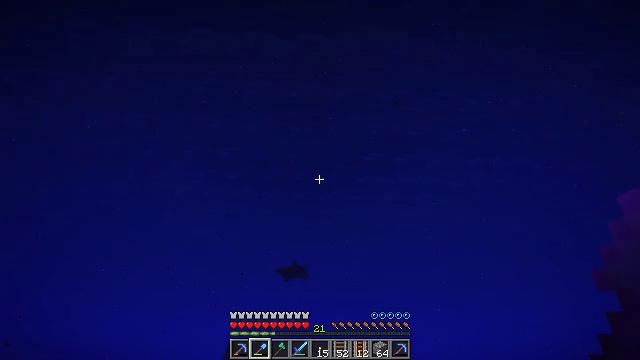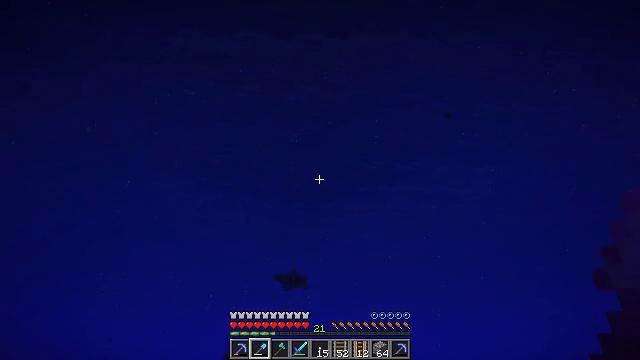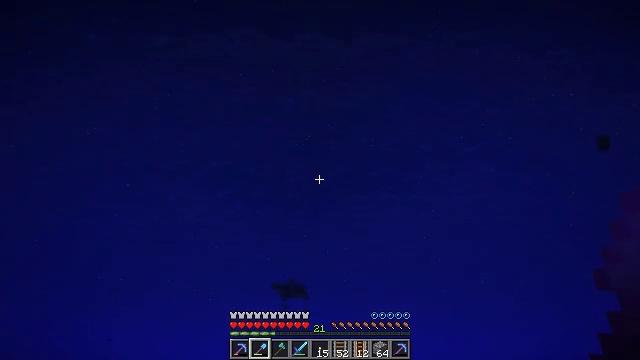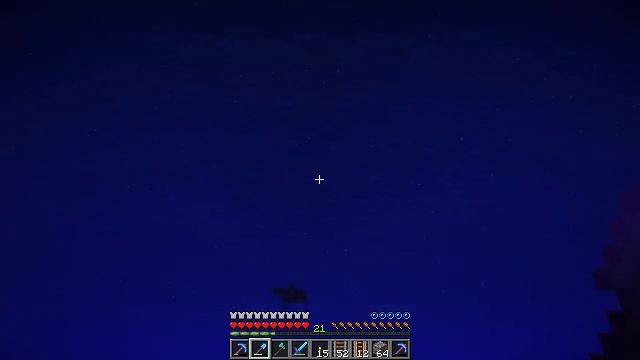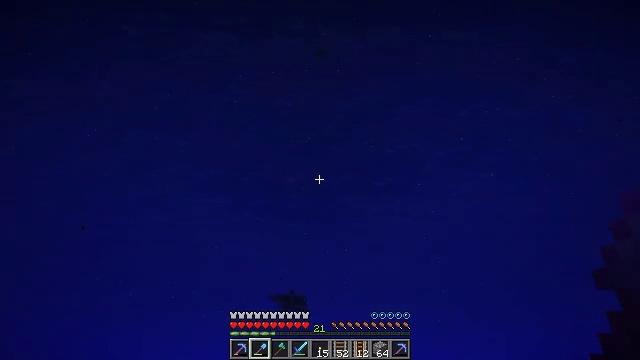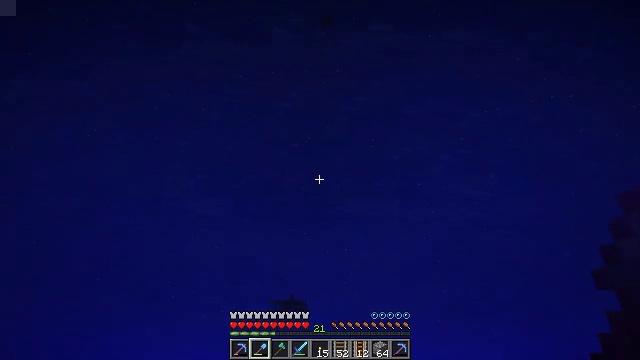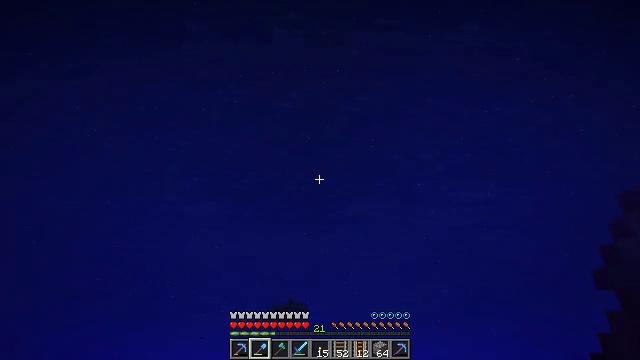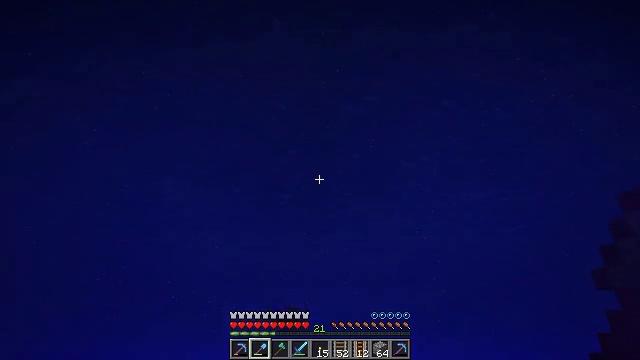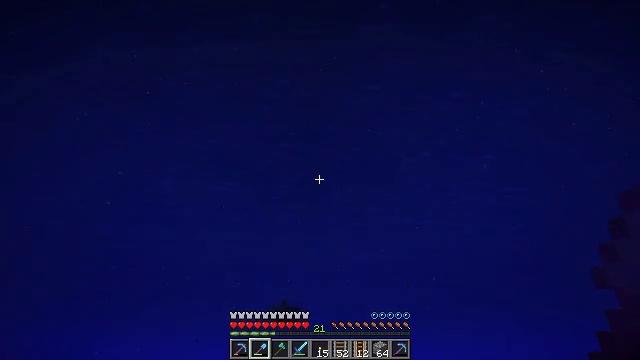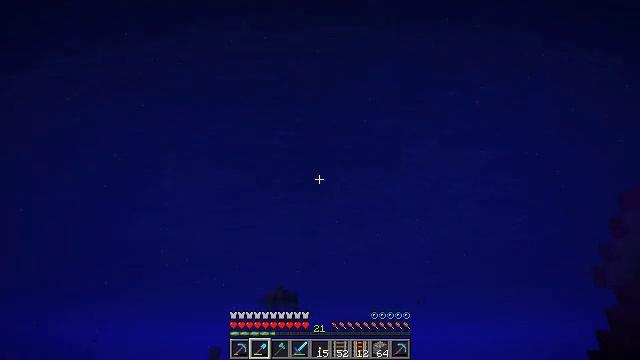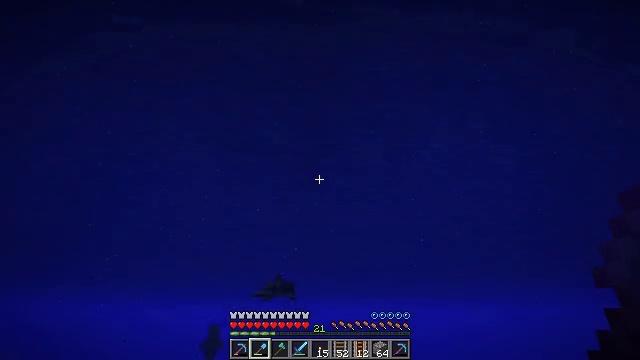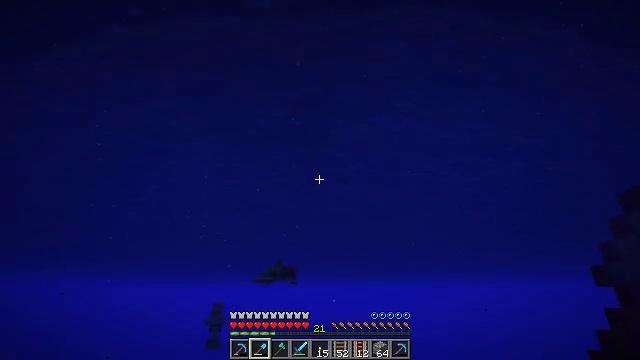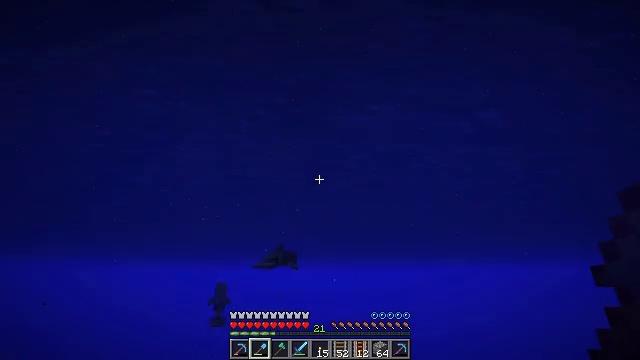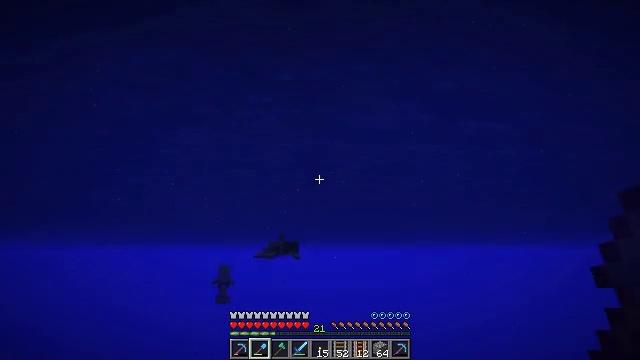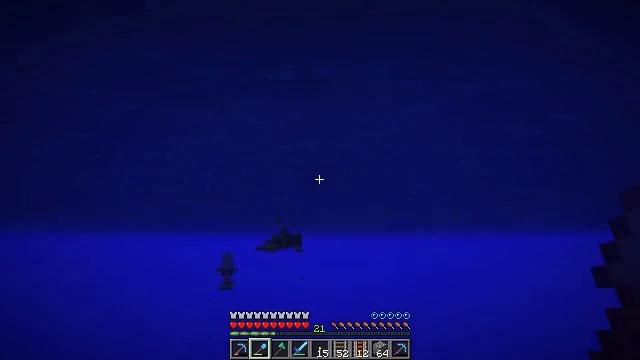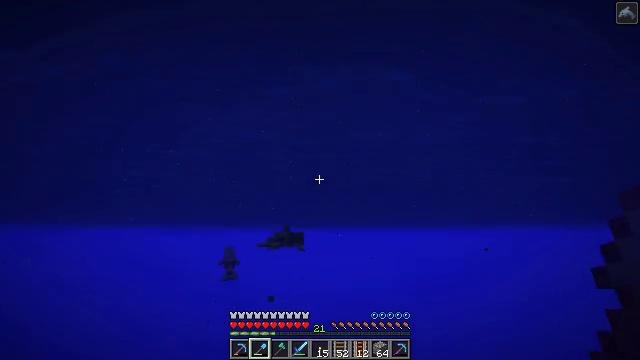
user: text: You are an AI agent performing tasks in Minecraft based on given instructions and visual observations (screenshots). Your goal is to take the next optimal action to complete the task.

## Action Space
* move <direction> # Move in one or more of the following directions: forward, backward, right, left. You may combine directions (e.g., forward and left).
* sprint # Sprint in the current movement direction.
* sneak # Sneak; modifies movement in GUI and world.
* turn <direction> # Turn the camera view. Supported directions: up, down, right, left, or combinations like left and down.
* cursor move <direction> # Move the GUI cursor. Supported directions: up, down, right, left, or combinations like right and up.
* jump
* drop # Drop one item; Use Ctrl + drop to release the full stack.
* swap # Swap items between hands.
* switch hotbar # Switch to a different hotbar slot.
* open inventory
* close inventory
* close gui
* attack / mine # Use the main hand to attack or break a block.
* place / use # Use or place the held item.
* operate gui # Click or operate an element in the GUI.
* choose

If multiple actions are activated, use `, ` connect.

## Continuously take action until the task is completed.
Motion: motion action
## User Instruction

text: Collect the sea lantern for its light.
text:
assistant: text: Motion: move forward, sprint, jump
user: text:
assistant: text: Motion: move forward, sprint, jump
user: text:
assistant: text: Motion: move forward, sprint, jump
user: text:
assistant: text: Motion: move forward, sprint, jump
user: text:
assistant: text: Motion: move forward, sprint, jump
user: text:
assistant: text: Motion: move forward, sprint, jump
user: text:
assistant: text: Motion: move forward, sprint, jump
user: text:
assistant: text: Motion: move forward, sprint, turn right and down, jump
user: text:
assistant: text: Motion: move forward, sprint, turn down, jump
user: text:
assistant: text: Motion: move forward, sprint, turn down, jump
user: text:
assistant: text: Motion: move forward, sprint, turn down, jump
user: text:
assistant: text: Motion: move forward, sprint, turn down, jump
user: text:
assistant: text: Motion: move forward, sprint, turn down, jump
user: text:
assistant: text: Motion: move forward, sprint, turn down, jump
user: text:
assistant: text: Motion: move forward, sprint, turn down, jump
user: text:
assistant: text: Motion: move forward, sprint, jump
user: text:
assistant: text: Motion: move forward, sprint, jump
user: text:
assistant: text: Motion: move forward, sprint, jump
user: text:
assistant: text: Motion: move forward, sprint, jump
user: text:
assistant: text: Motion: move forward, sprint, jump
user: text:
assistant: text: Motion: move forward, sprint, jump
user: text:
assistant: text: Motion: move forward, sprint, jump
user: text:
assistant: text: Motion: move forward, sprint, jump
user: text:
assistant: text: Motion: move forward, sprint, jump
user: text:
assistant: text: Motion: move forward, sprint, turn down, jump
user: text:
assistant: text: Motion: move forward, sprint, turn right and down, jump
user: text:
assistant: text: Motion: move forward, sprint, turn down, jump
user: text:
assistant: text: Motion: move forward, sprint, turn down, jump
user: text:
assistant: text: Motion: move forward, sprint, turn down, jump
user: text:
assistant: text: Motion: move forward, sprint, turn down, jump